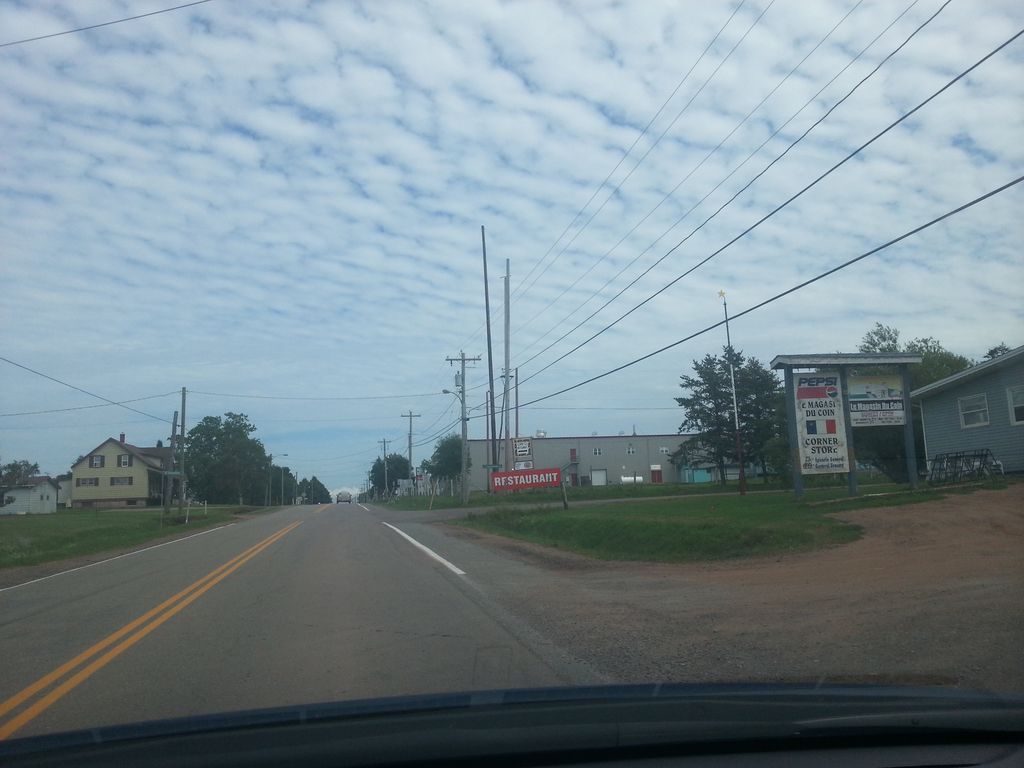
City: charlottetown